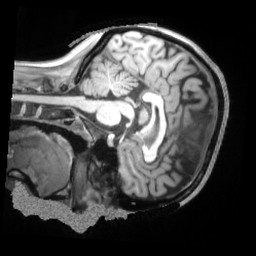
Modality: T1w
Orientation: sagittal
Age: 23
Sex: male
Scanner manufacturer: siemens
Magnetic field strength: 3 T
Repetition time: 2.2 s
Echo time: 0.00157 s